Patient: sex M, age 65
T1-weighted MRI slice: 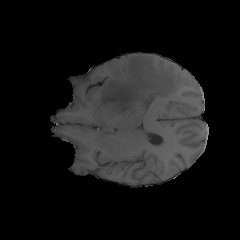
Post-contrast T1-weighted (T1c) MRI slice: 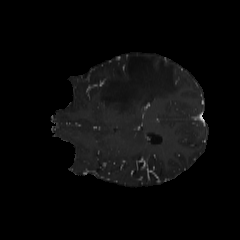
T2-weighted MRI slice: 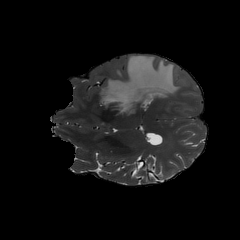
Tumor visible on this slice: yes
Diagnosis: Glioblastoma, IDH-wildtype
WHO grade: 4